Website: macys
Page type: stored-credit-cards
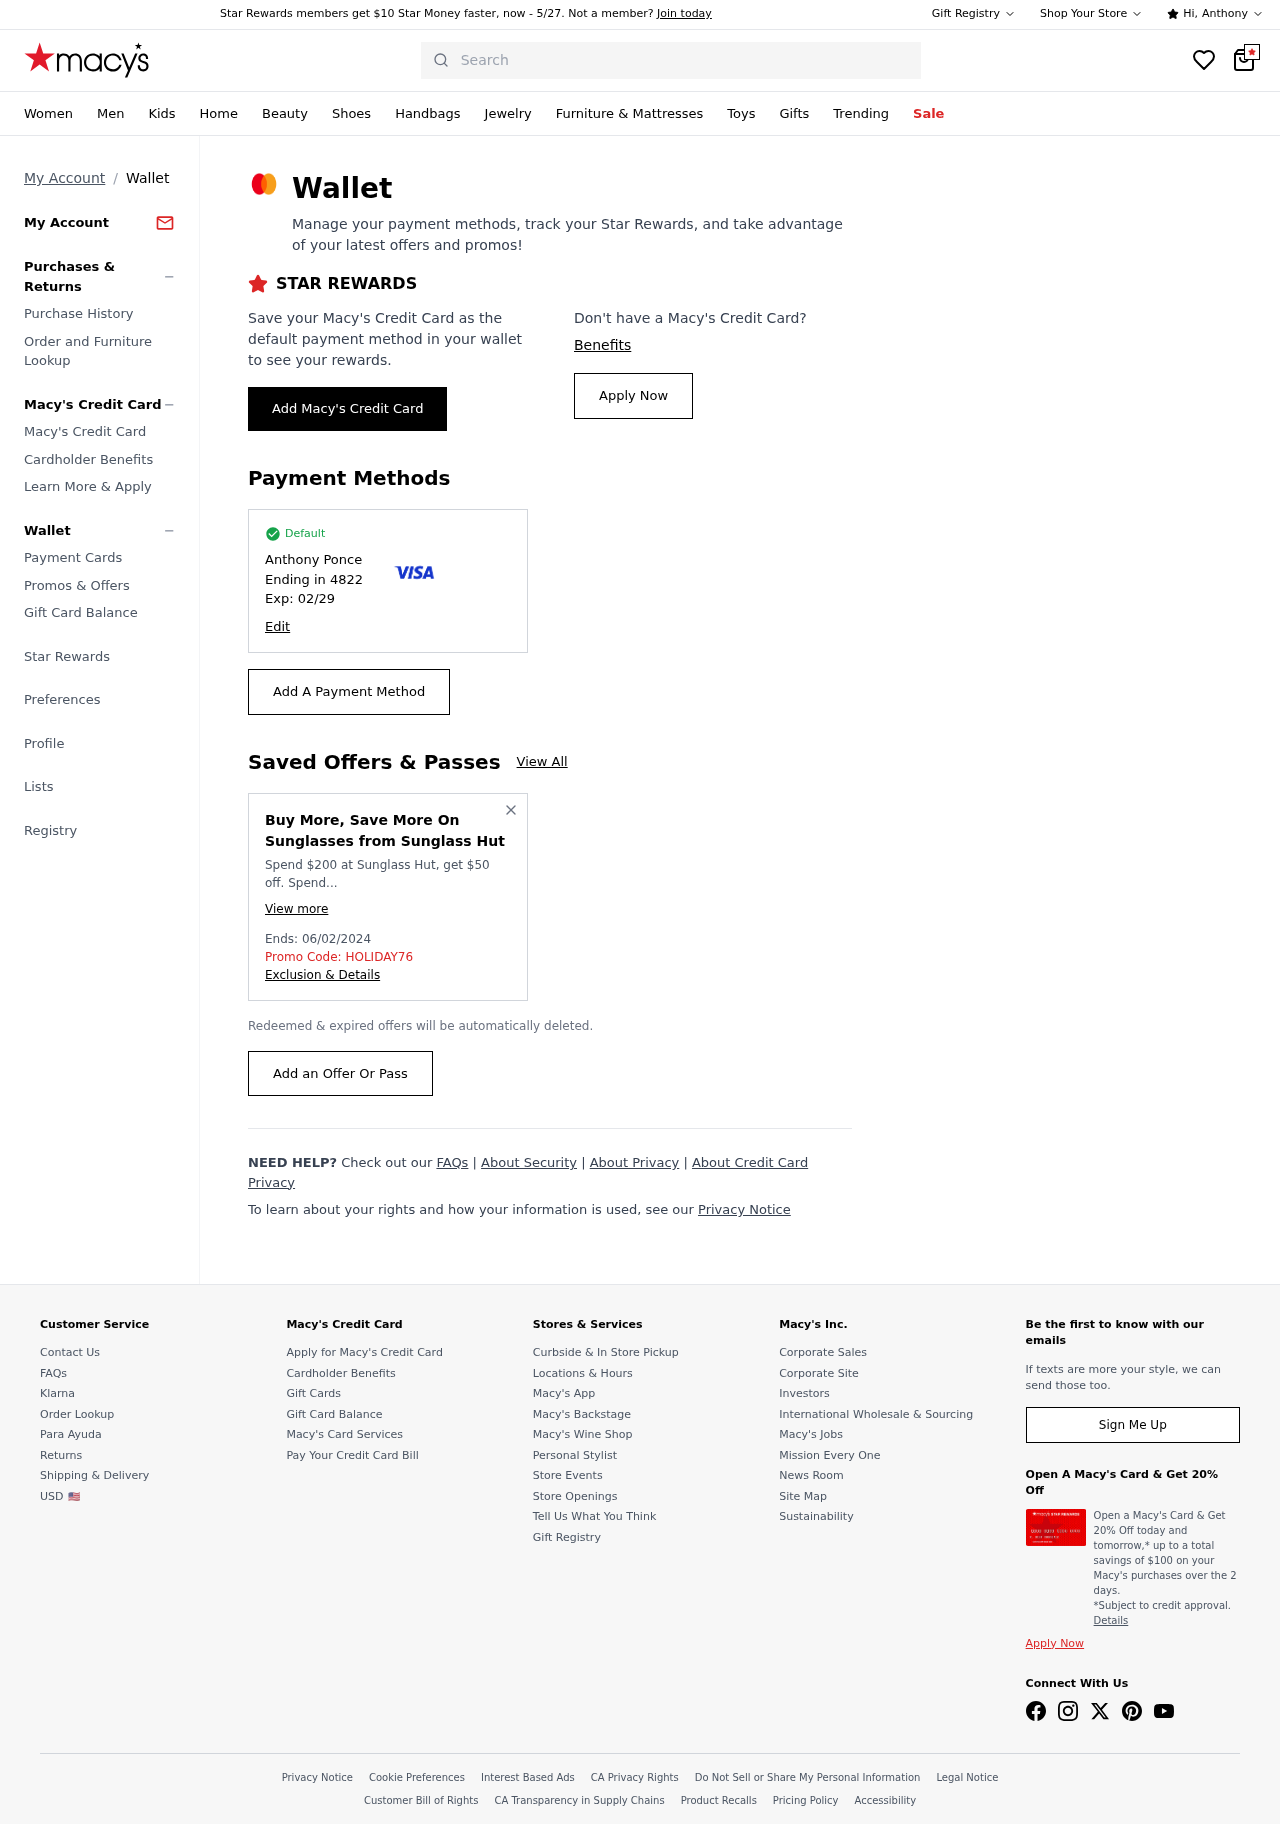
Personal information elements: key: PII_CARD_EXPIRY
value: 02/29
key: PII_CARD_LAST4
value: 4822
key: PII_FIRSTNAME
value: Anthony
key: PII_FULLNAME
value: Anthony Ponce
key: PII_PROMO_CODE
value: HOLIDAY76
Search elements: key: HEADER_SEARCH
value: Search